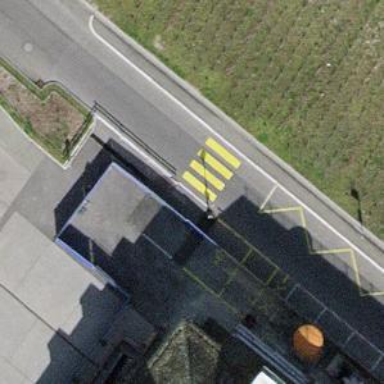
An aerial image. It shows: Uncontrolled zebra crossing with notable zebra markings.